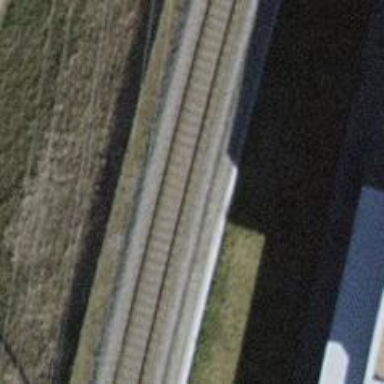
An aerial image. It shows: Single-track electrified railway with contact line.